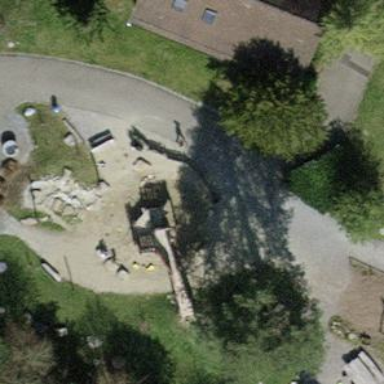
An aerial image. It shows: Playground structure.